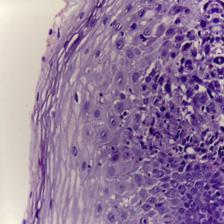
Diagnosis: OSCC